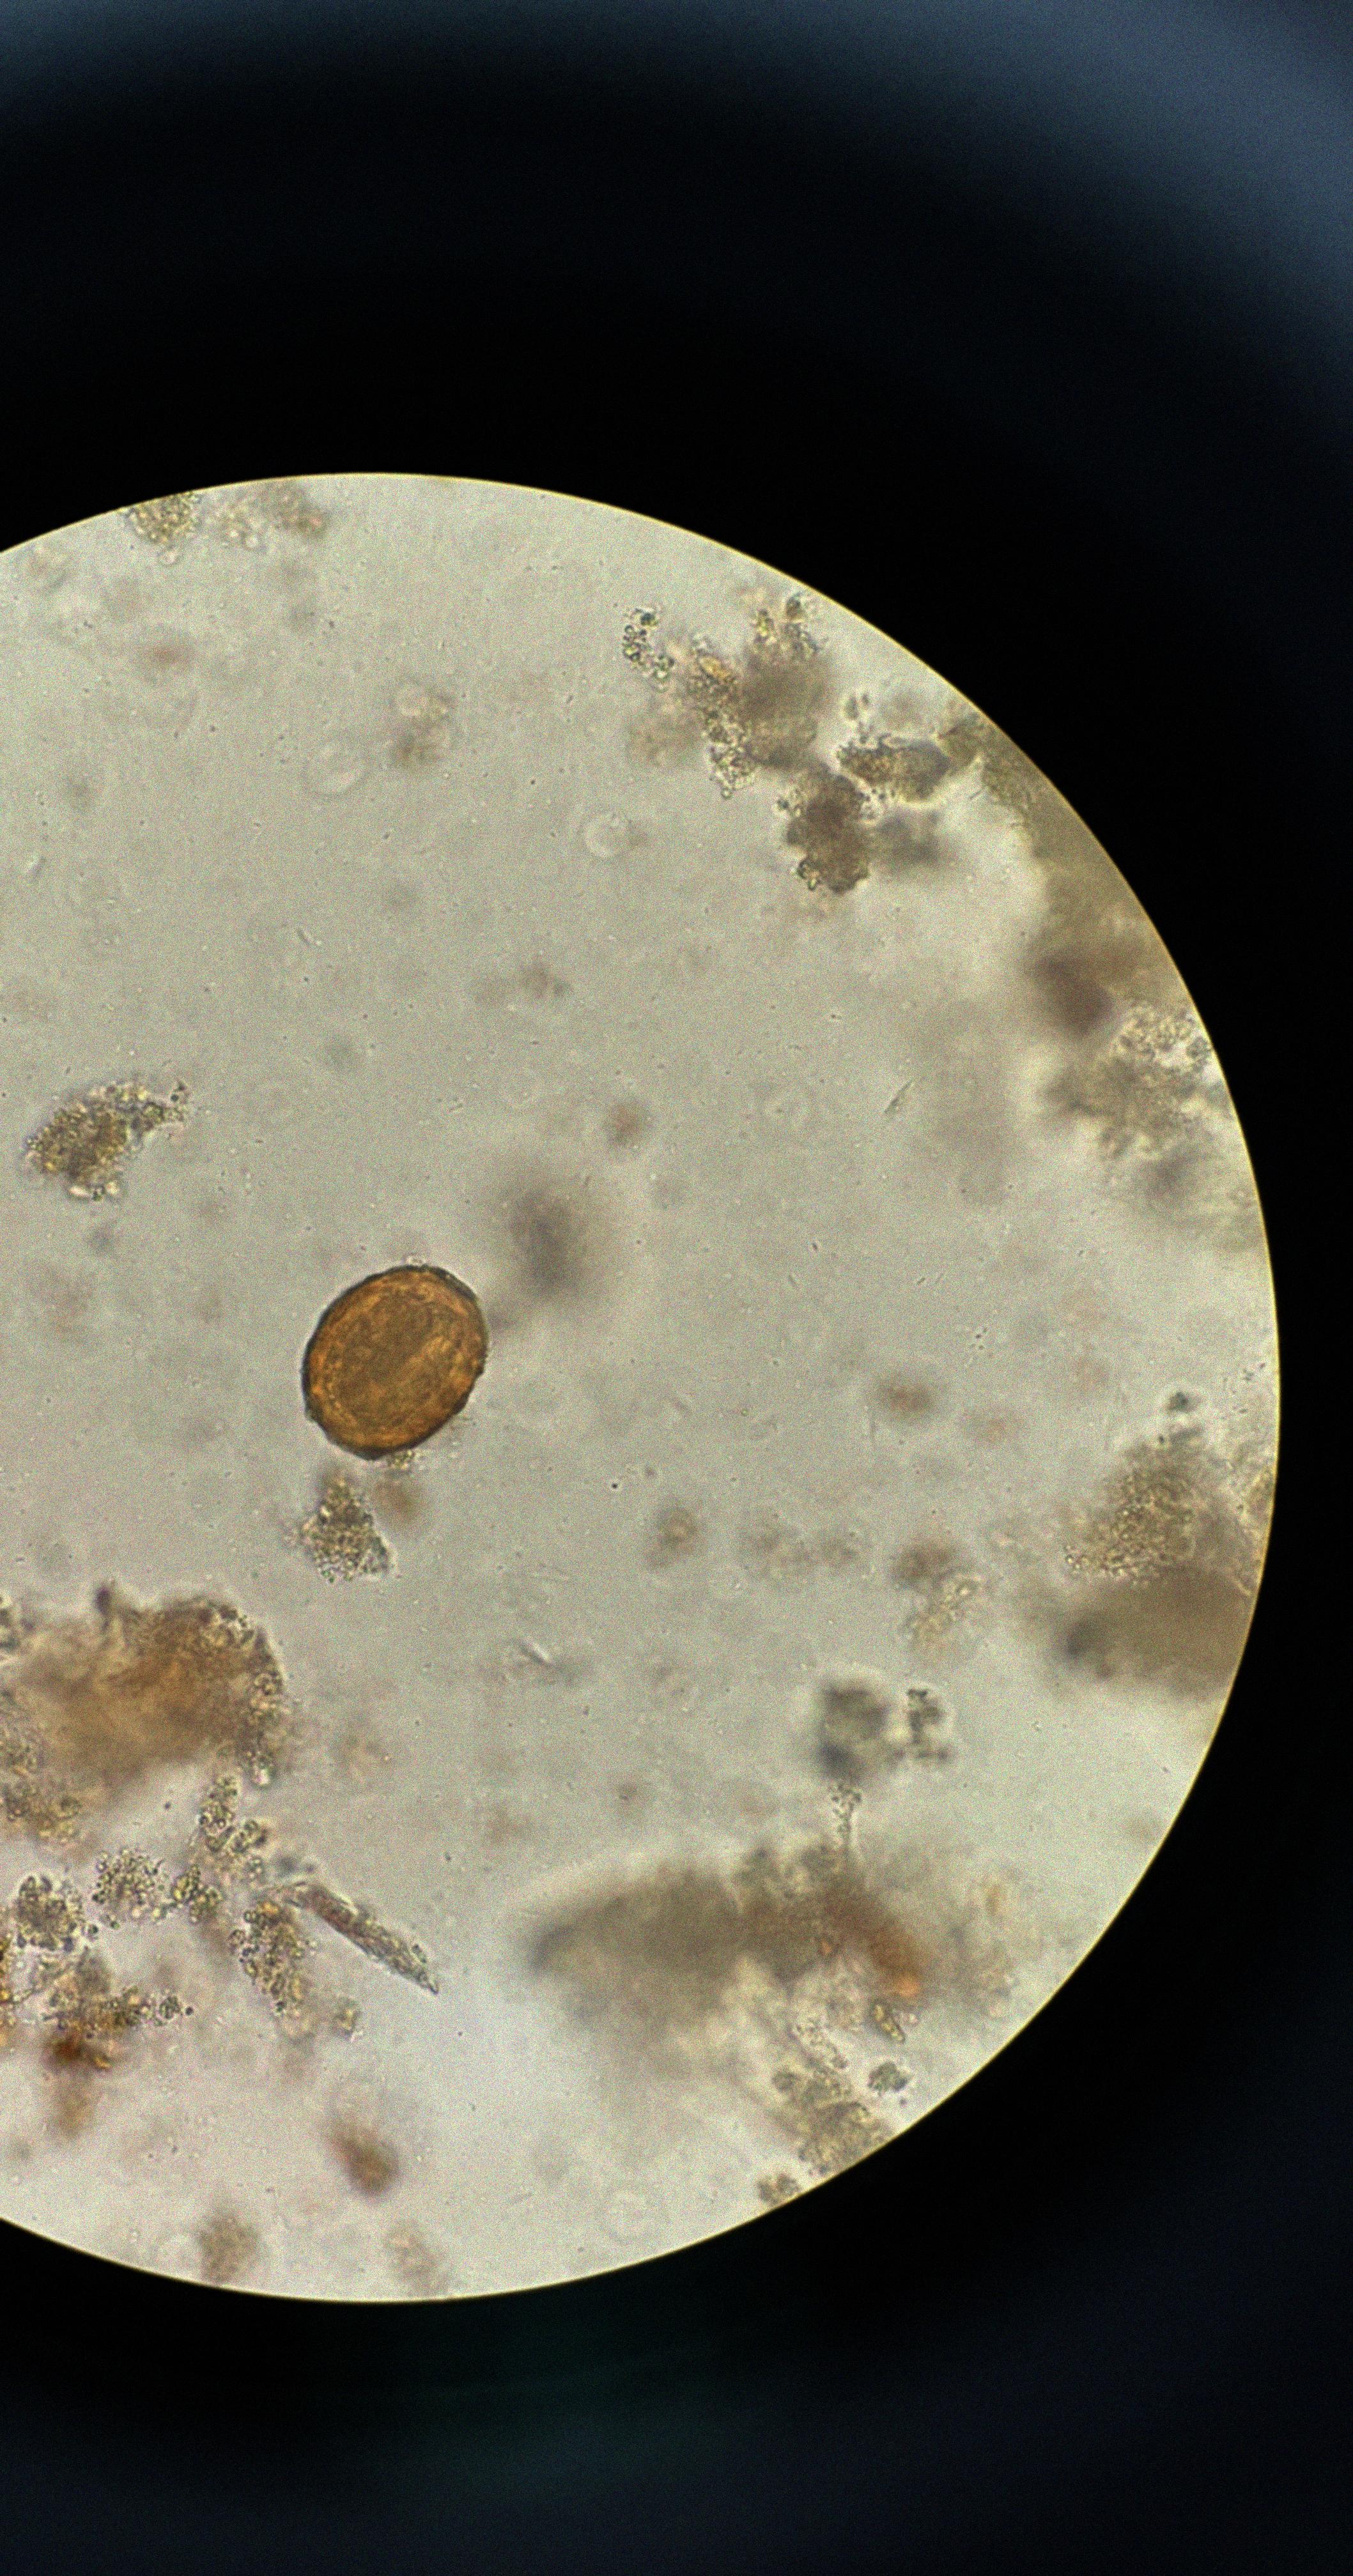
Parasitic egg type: Ascaris lumbricoides